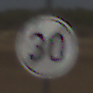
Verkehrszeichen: EndeGeschwindigkeit30
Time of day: MorningAfternoon
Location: Outdoor (Nature)
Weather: PartlyCloudy
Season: NotSpecified
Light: Natural